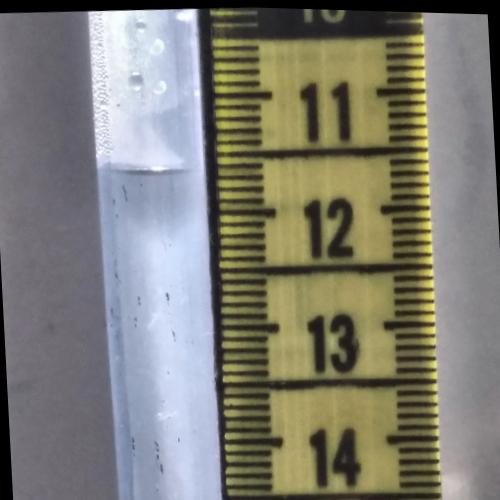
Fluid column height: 11.6 cm